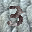
Label: 3